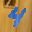
Label: 4